Question: I have a view model like this:
'''
var Jobs = [
{ "Id": "J01", "Value": "description1" },
{ "Id": "J02", "Value": "description2" },
{ "Id": "J03", "Value": "description3" }
]
var Tasks = []
var Line = function (obj) {
var self = this;
self.Job = ko.observable(obj.JobId)
self.Task = ko.observable(obj.TaskId)
self.Job.subscribe(function () {
/*
Here i want to run ajax and fetch tasks for that
job and i assume this should work for related tasks dropdown only
*/
});
}
function ViewModel() {
var self = this
self.Timesheet = ko.observable()
self.LoadData = function () {
var data = {
"timesheet": {
"ApprovalStatus": 1,
"Description": "Timesheet",
"PeriodFrom": "2013-09-01",
"PeriodTo": "2013-09-15",
"RecId": "1",
"Lines": [{
"DestinationRecId": "D01",
"LaborCategoryRecId": "C01",
"PayTypeRecId": "PAY-01",
"ProjectRecId": "J01",
"ProjectWBSRecId": "J01-T01",
"RecId": "1"
}, {
"DestinationRecId": "D02",
"LaborCategoryRecId": "C01",
"PayTypeRecId": "PAY-02",
"ProjectRecId": "J02",
"ProjectWBSRecId": "J02-T01",
"RecId": "2"
}
}
}
self.Timesheet(data.timesheet)
for (var i = 0; i < data.timesheet.Lines.length; i++) {
var line = self.Timesheet().Lines[i]
var obj = {
JobId : line.ProjectRecId,
TaskId : line.ProjectWBSRecId
}
/* Here i am adding property SelectedItem and
* in it assigning a child object
*/
self.Timesheet().Lines[i].SelectedItem = new Line(obj)
console.log(self.Timesheet().Lines[i])
}
}
self.LoadData()
}
'''
Here is the corresponding view:
'''
<table>
<thead>
<tr>
<th>Job </th>
<th>Job WBS</th>
</tr>
</thead>
<tbody id="lines" data-bind="foreach:Timesheet().Lines">
<tr>
<td>
<select
data-bind="
options: Jobs,
optionsText: 'Value',
optionsValue: 'Id',
optionsCaption: 'Select Job',
value : $data.ProjectRecId
"
class="m-wrap">
<!-- $data.ProjectRecId $data.SelectedItem.Job-->
</select>
</td>
<td data-bind="with: Jobs">
<select
data-bind="
options: Tasks,
optionsText: 'Value',
optionsValue: 'Id',
value : $data.ProjectWBSRecId,
optionsCaption: 'Select Task'
"
class="m-wrap">
</select>
</td>
</tr>
</tbody>
</table>
'''
The problem is that when I use '$data.SelectedItem.Job' it says 'SelectedItem' is not defined.
Using '$data.ProjectRecId' works fine though. The goal is to achieve something like "<URL>".
I want to handle dropdowns seperately but I'm failing at that.
Output:

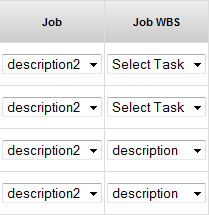
Answer: Have a look at <URL>.
Essentially I used <URL>.Lines[i].SelectedItem' which in turn allows me to use the observables for 'Job' and 'Task' for each respective 'value binding'.
By replacing the 'options' binding of the "Task" combo box with a function call, you can load custom values based on the selected "Job" for that line. If the original value set by 'self.Task = ko.observable(obj.TaskId)' is present in the options returned by the function, then it will be selected/displayed.
The implementation is not exactly like the tutorial you provided since the <URL> used in that example is structured quite differently than the 'data' object you have provided. I moved 'Jobs' into their own property and assumed you can query/build that data separately as you iterate over the lines. Otherwise, the data would need to be structured in such a way that it associates 1 Job with multiple tasks instead of Job/Task pairs along side one another. If the data structure were to change, then an implementation more closely tied to the provided example would be achievable.
:
'''
<button data-bind="click:printLines">Print Lines</button>
<table>
<thead>
<tr>
<th>Job </th>
<th>Job WBS</th>
</tr>
</thead>
<tbody id="lines" data-bind="foreach: {data: Timesheet().Lines, as: 'line'}">
<tr>
<td>
<select
data-bind="
options: $root.Jobs,
optionsText: 'Value',
optionsValue: 'Id',
optionsCaption: 'Select Job',
value : line.SelectedItem.Job
"
class="m-wrap">
<!-- $data.ProjectRecId $data.SelectedItem.Job-->
</select>
</td>
<td data-bind="with: line.SelectedItem.Job">
<select
data-bind="
options: $root.getAvailableTasks(line.SelectedItem.Job),
optionsText: 'Value',
optionsValue: 'Id',
value : line.SelectedItem.Task,
optionsCaption: 'Select Task'
"
class="m-wrap">
</select>
</td>
</tr>
</tbody>
</table>
'''
:
'''
var Line = function (obj) {
var self = this;
self.Job = ko.observable(obj.JobId)
self.Task = ko.observable(obj.TaskId)
self.Job.subscribe(function () {
/*
Here i want to run ajax and fetch tasks for that
job and i assume this should work for related tasks dropdown only
*/
});
}
function ViewModel() {
var self = this;
self.Jobs = ko.observableArray([
{ "Id": "J01", "Value": "description1" },
{ "Id": "J02", "Value": "description2" },
{ "Id": "J03", "Value": "description3" }
]);
self.formattedData = ko.observableArray([]);
self.Timesheet = ko.observable()
self.LoadData = function () {
var data = {
"timesheet": {
"ApprovalStatus": 1,
"Description": "Timesheet",
"PeriodFrom": "2013-09-01",
"PeriodTo": "2013-09-15",
"RecId": "1",
"Lines": [{
"DestinationRecId": "D01",
"LaborCategoryRecId": "C01",
"PayTypeRecId": "PAY-01",
"ProjectRecId": "J01",
"ProjectWBSRecId": "J01-T01",
"RecId": "1"
}, {
"DestinationRecId": "D02",
"LaborCategoryRecId": "C01",
"PayTypeRecId": "PAY-02",
"ProjectRecId": "J02",
"ProjectWBSRecId": "J02-T01",
"RecId": "2"
}]
}
}
self.Timesheet(data.timesheet)
for (var i = 0; i < data.timesheet.Lines.length; i++) {
var line = self.Timesheet().Lines[i]
var obj = {
JobId : line.ProjectRecId,
TaskId : line.ProjectWBSRecId
}
/* Here i am adding property SelectedItem and
* in it assigning a child object
*/
line.SelectedItem = new Line(obj);
}
}
self.printLines = function() {
for (var i = 0; i < self.Timesheet().Lines.length; i++) {
var selectedItem = self.Timesheet().Lines[i].SelectedItem;
console.log('Job: ' + selectedItem.Job() + " Task: " + selectedItem.Task());
}
}
self.getAvailableTasks=function(selectedJob) {
//your ajax would move here
if("J01" == selectedJob()){
return ko.observableArray([{"Id": "J01-T01", "Value": "TaskJ01-T01Value"},
{"Id": "J01Task02", "Value": "Task02Value"}]);
}
else {
return ko.observableArray([{"Id": "DefaultTask01", "Value": "Task01Value"},
{"Id": "DefaultTask02", "Value": "Task02Value"}]);
}
}
self.LoadData()
}
ko.applyBindings(new ViewModel())
'''